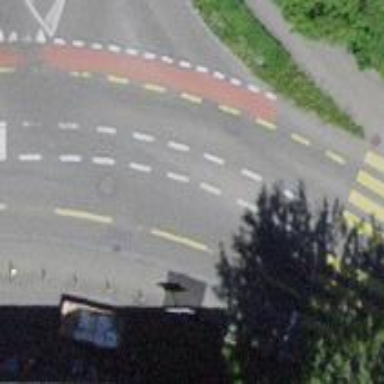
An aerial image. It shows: Primary highway with dedicated lane for cyclists.